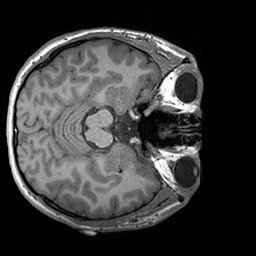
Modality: T1w
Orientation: axial
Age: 22
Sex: female
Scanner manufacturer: siemens
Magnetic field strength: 3 T
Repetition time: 1.6 s
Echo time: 0.00236 s